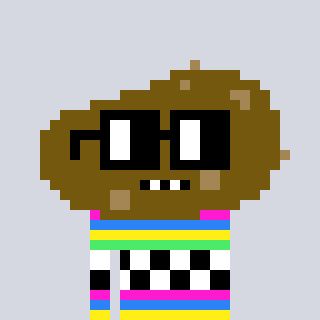
a pixel art character with square black glasses, a potato-shaped head and a redpinkish-colored body on a cool background